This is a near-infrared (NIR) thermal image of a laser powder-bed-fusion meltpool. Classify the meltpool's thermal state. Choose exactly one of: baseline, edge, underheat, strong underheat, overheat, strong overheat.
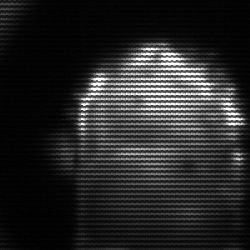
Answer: baseline